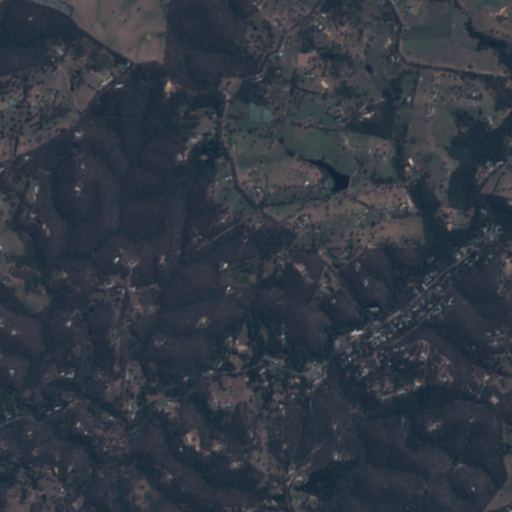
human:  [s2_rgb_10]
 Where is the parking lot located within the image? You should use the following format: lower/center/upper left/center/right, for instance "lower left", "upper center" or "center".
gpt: The parking lot is located in the lower center of the image.
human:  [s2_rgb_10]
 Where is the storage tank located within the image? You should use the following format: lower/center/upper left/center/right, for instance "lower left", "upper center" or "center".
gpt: The storage tank is located in the lower right of the image.
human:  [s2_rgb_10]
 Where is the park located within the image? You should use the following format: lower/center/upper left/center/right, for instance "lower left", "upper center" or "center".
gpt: There is no park in the image.